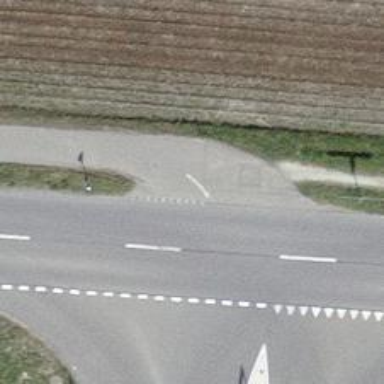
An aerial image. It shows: Tertiary road.